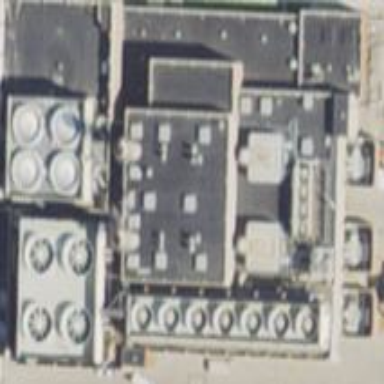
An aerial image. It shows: Structure with gas-powered generator.